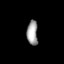
Tissue: lung
Cell type: Fibroblasts
Senescence score: 0.6971
Nuclear area (px): 263
Mean DAPI intensity: 159.643